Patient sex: M
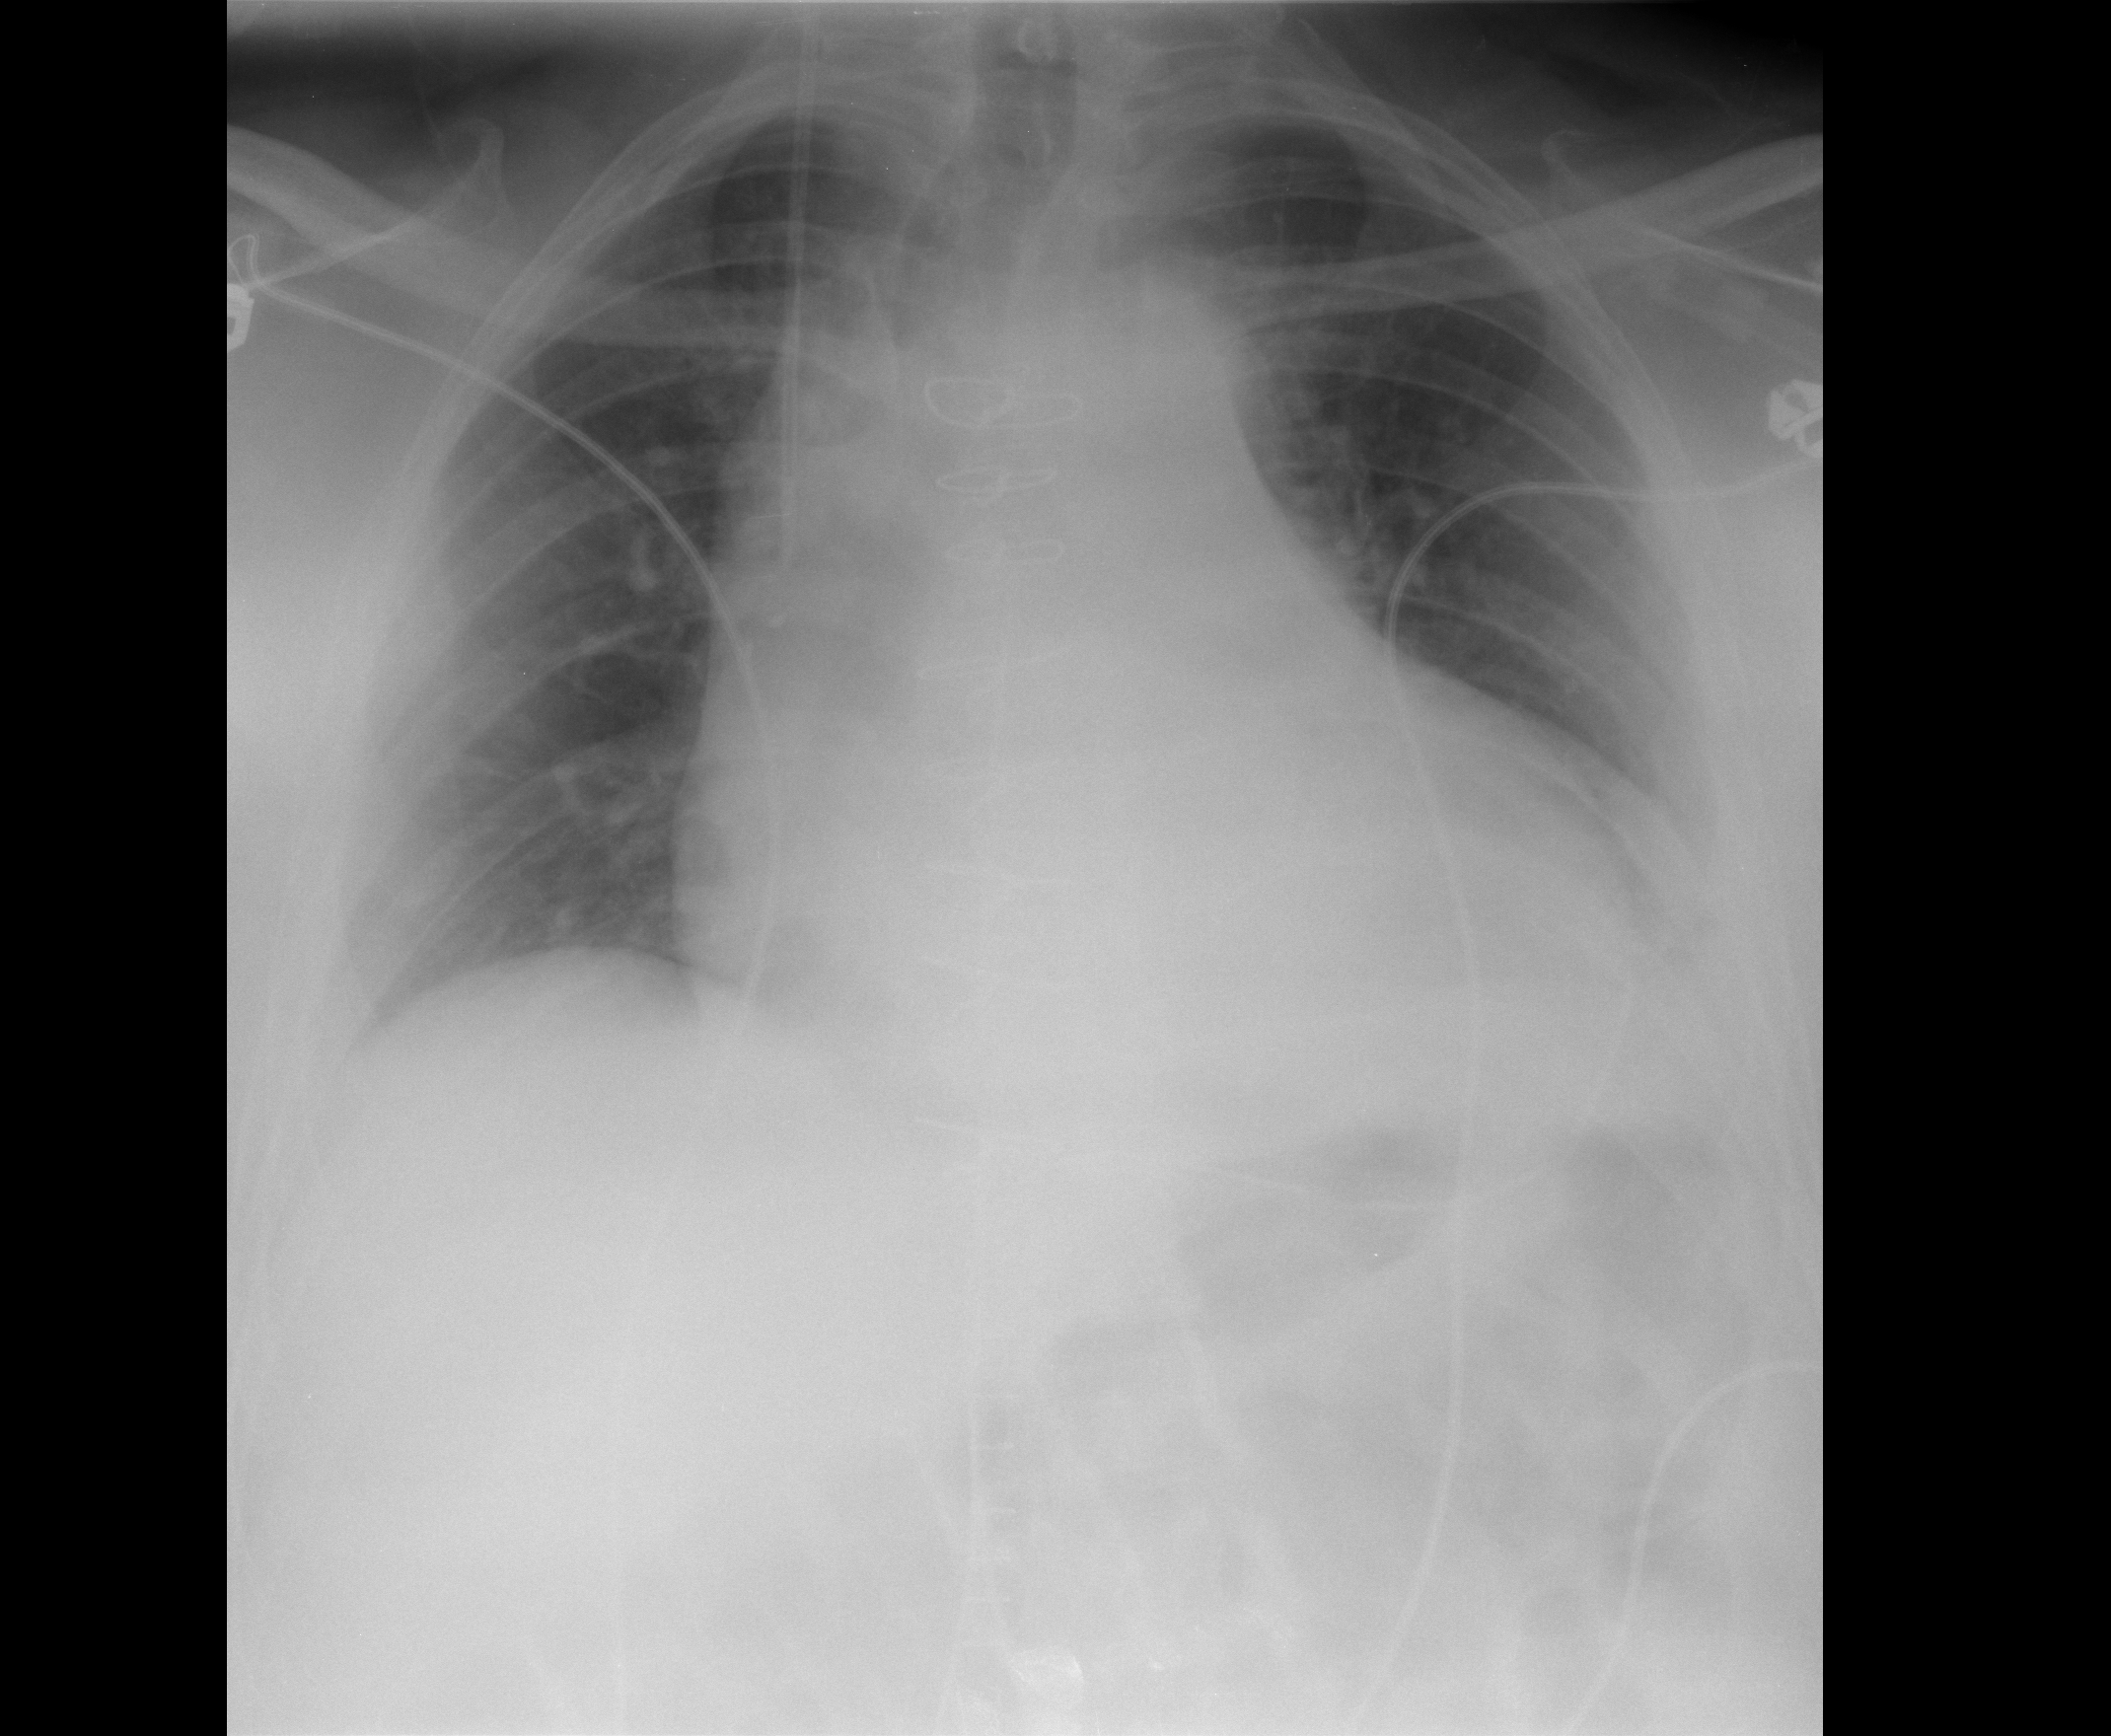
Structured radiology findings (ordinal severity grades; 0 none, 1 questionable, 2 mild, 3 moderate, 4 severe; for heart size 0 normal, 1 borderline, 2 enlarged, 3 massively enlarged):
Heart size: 2
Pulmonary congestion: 0
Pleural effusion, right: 0
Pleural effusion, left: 1
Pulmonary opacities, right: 0
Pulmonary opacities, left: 0
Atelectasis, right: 0
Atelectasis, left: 1